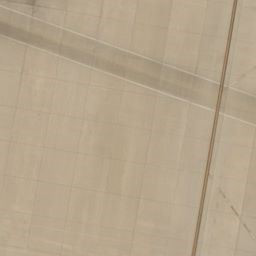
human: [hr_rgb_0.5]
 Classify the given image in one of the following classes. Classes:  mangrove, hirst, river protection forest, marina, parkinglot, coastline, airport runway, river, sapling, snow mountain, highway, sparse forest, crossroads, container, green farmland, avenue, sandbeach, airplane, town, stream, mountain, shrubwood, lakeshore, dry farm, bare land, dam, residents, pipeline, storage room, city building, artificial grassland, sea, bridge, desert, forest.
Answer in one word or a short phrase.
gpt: airport runway